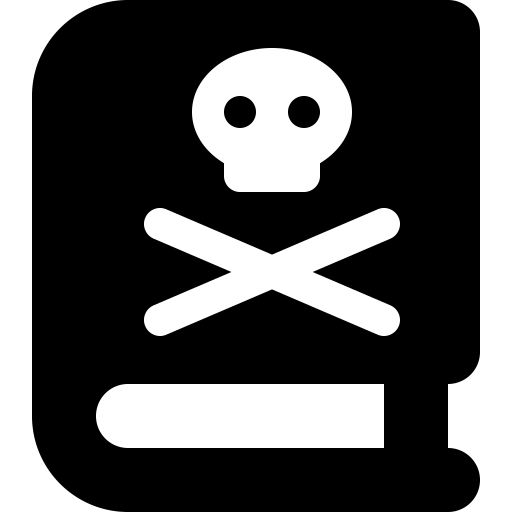
Tags: icon, FontAwesome, fa-icon, solid, book, skull